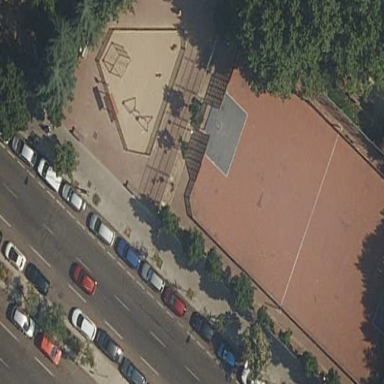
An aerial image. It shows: Playground area for leisure activities on the land.